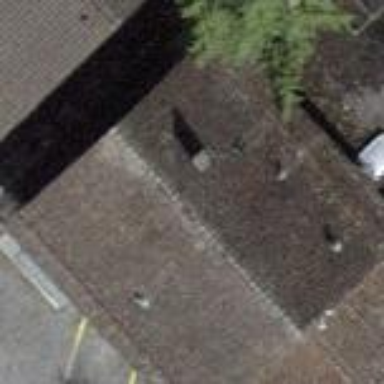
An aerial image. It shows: Building with tile roof.